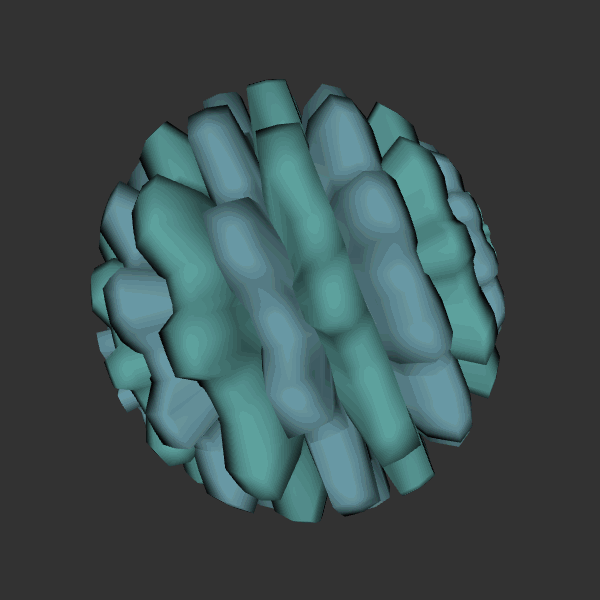
Background: dark